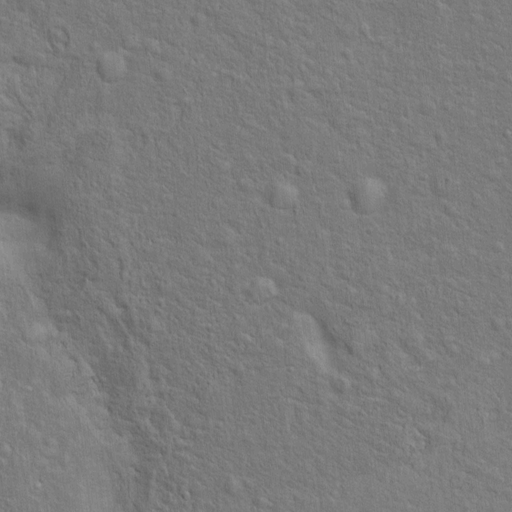
Objects detected: cone